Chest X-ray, PA view. Patient: 49 years old, sex F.
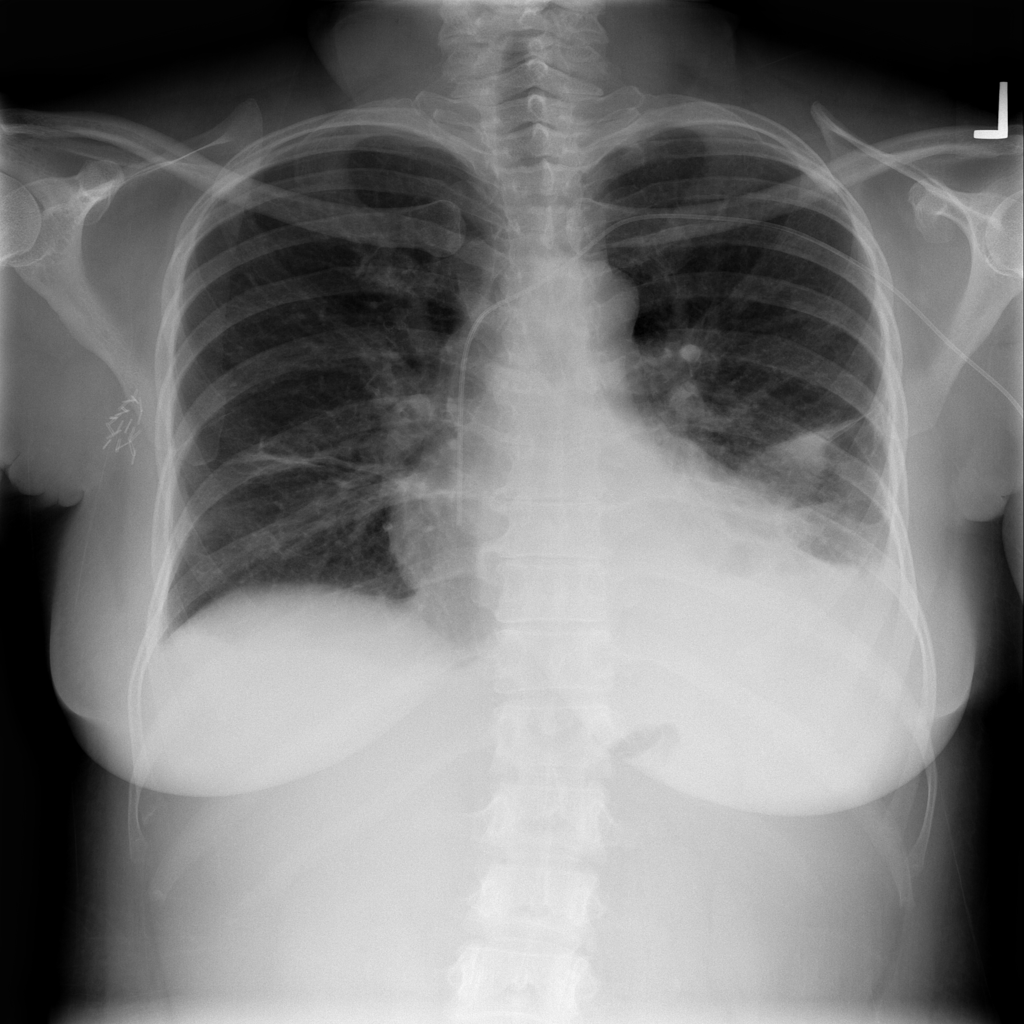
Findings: Atelectasis, Cardiomegaly, Effusion